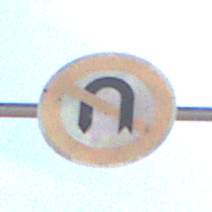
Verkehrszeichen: VerbotWenden
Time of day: Midday
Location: Outdoor (Nature)
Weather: PartlyCloudy
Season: NotSpecified
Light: Natural